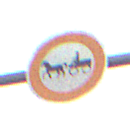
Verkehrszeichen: VerbotGespannfuhrwerke
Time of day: SunriseSunset
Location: Outdoor (RoadRail)
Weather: PartlyCloudy
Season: NotSpecified
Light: Natural